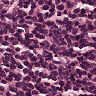
Metastatic tissue present: no